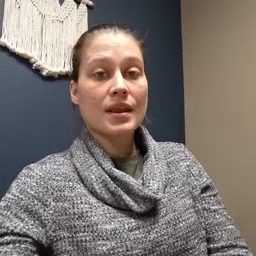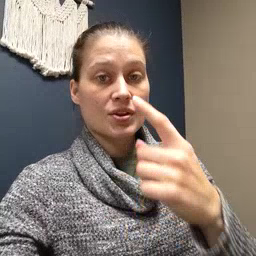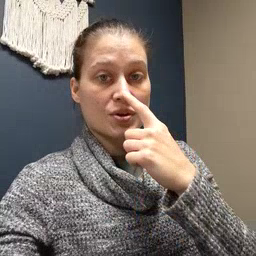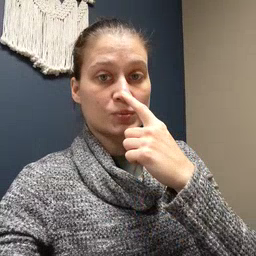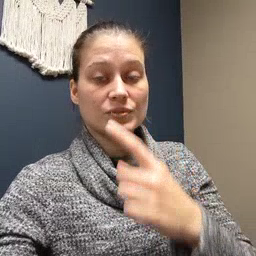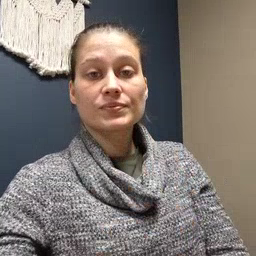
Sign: nose